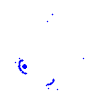
Particle: pion